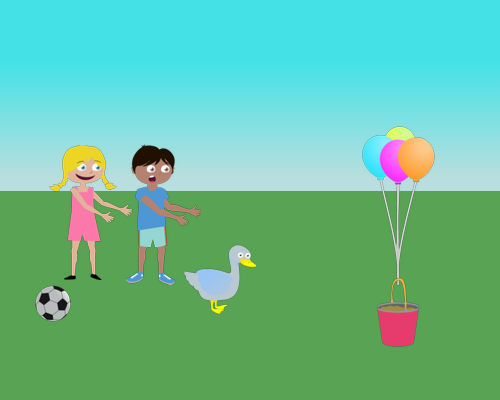
on the left is a boy and girl both of them holding their arms out  there is also a soccer ball next to them  to the right of the people is a duck walking to the bucket on the right with balloons attached to it